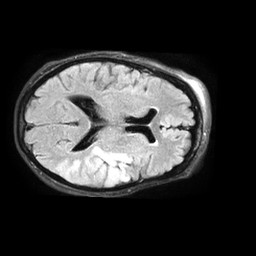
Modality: FLAIR
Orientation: axial
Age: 75
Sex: female
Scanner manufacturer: philips
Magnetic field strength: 1.5 T
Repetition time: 6 s
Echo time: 0.1048 s